Field crop: maize
Growth stage: 1
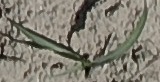
Species: sorghum